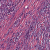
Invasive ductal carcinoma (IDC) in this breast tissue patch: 1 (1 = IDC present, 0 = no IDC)